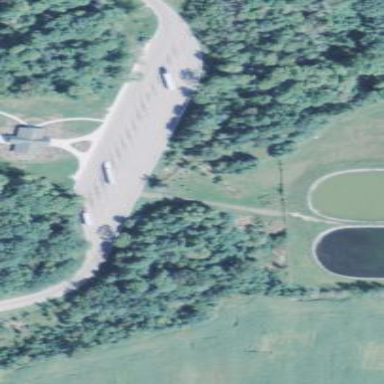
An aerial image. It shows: Rest area along the road.